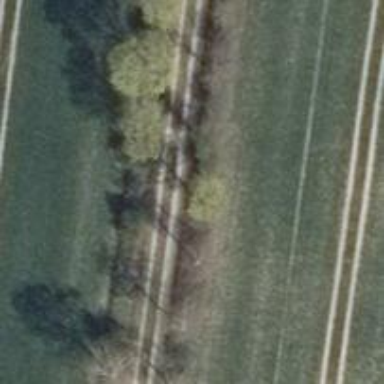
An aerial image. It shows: Row of trees in natural setting.